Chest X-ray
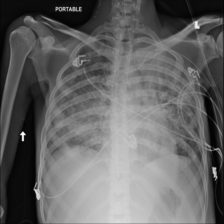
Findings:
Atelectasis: negative
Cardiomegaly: negative
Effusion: negative
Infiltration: positive
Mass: negative
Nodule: negative
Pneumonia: negative
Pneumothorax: negative
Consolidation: positive
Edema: negative
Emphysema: negative
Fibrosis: negative
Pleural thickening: negative
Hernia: negative